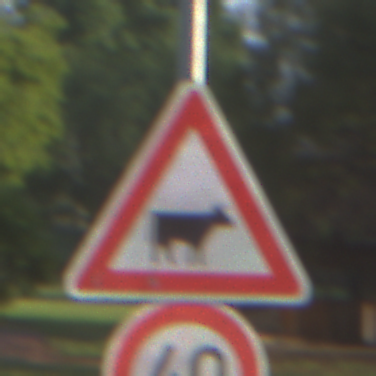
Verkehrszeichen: ViehtriebLinks
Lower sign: Geschwindigkeit40
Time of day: SunriseSunset
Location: Outdoor (Suburban)
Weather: PartlyCloudy
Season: NotSpecified
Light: Natural